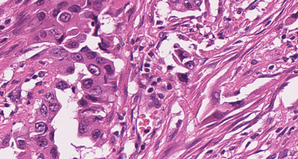
Tumor epithelial tissue: yes
Tumor-associated stroma tissue: yes
Normal tissue: no